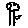
Label: tree